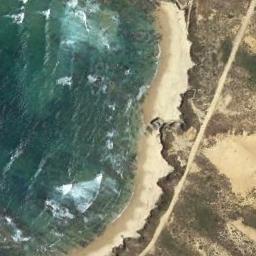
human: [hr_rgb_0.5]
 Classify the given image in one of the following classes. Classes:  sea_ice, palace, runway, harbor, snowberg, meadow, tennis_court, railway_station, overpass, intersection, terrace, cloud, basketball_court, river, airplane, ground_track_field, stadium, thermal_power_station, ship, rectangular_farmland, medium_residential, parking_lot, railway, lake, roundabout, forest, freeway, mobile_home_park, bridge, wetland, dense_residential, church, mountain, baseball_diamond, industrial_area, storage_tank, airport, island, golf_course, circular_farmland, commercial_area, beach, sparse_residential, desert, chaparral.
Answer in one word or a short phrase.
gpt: beach